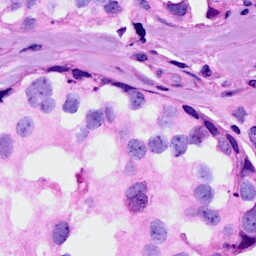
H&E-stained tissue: Breast